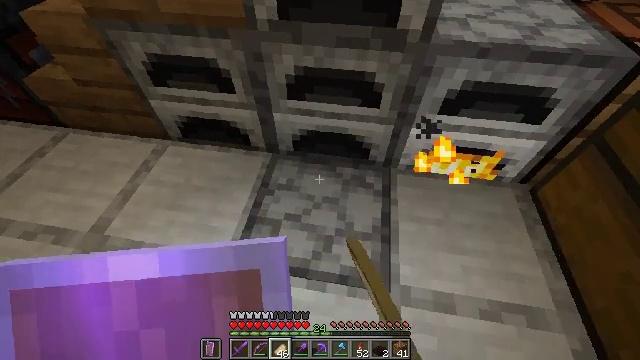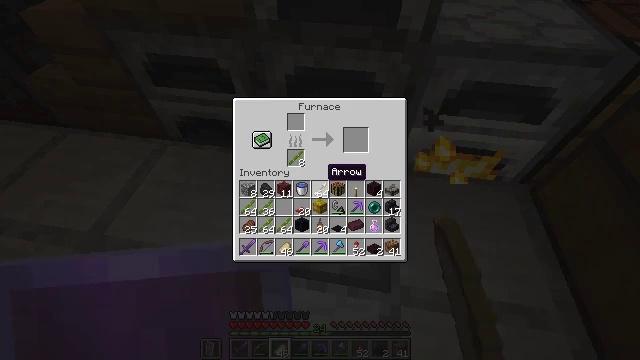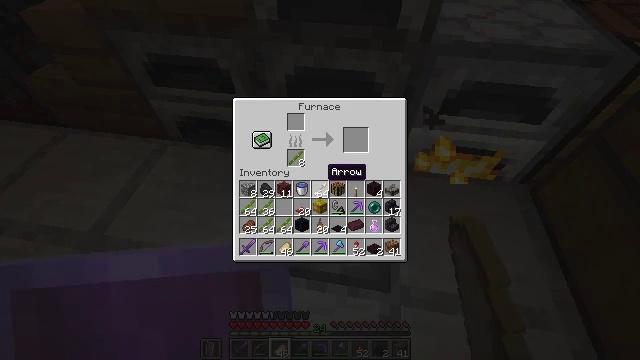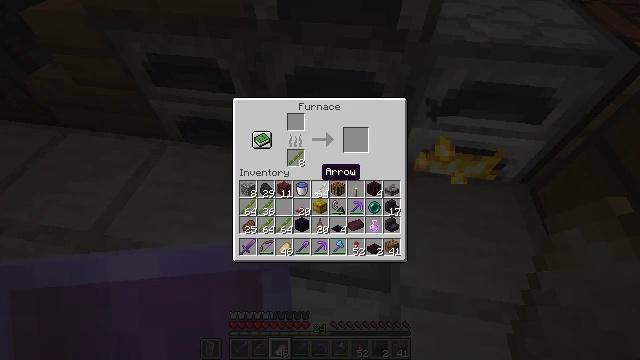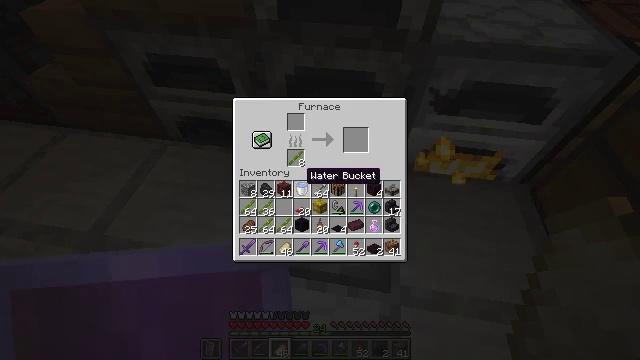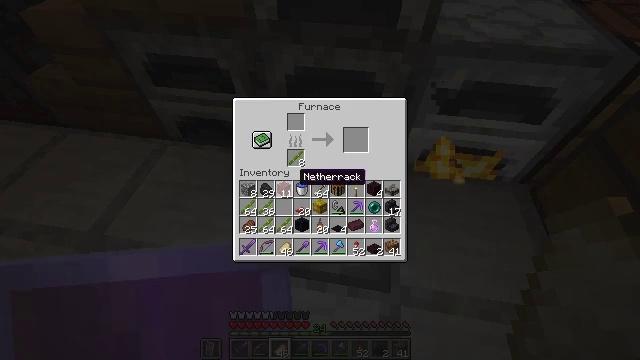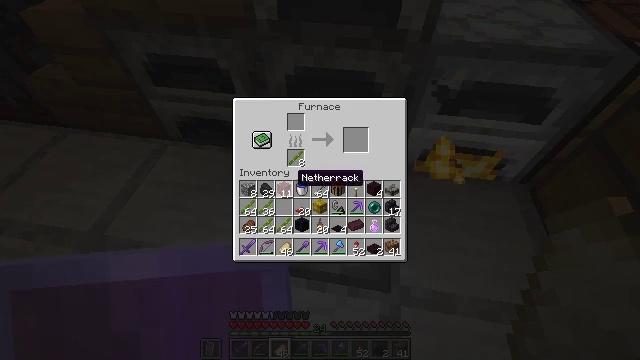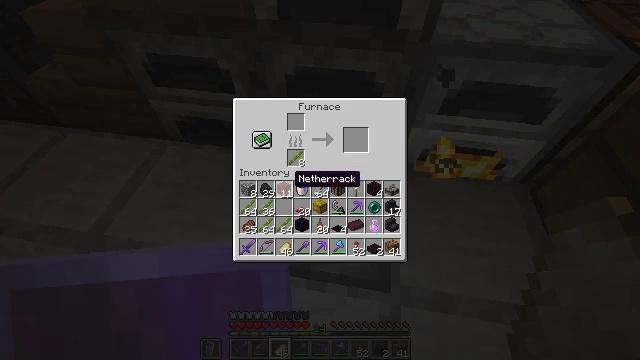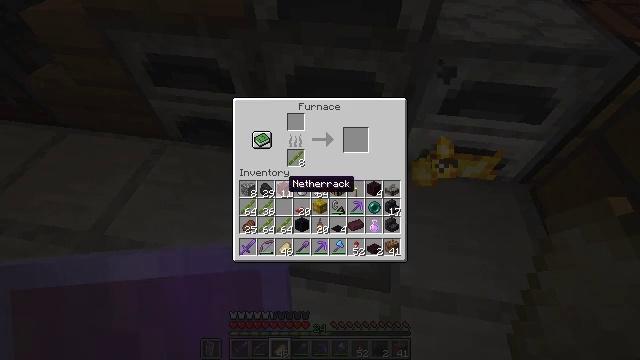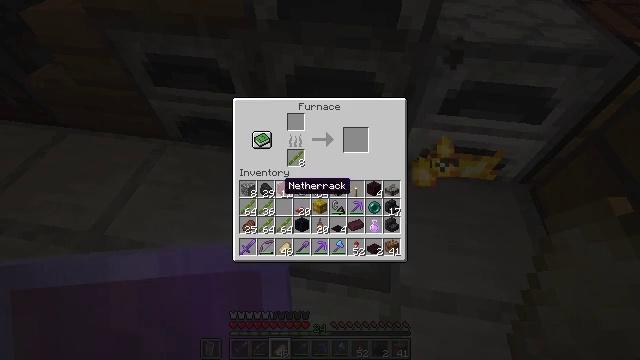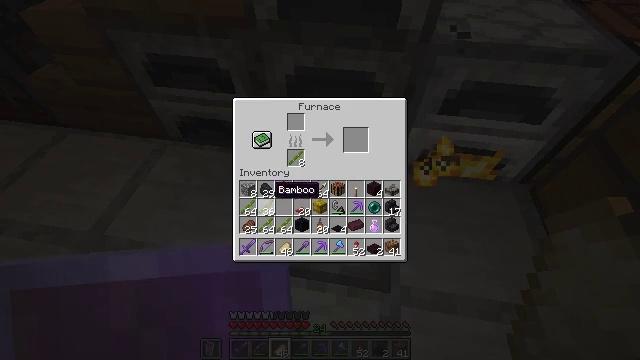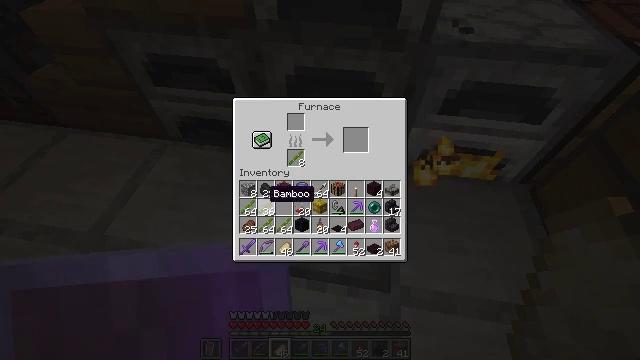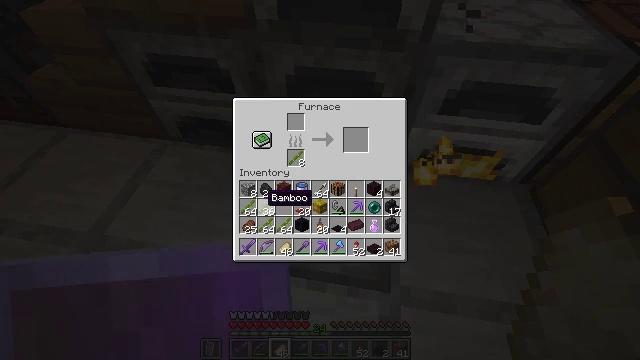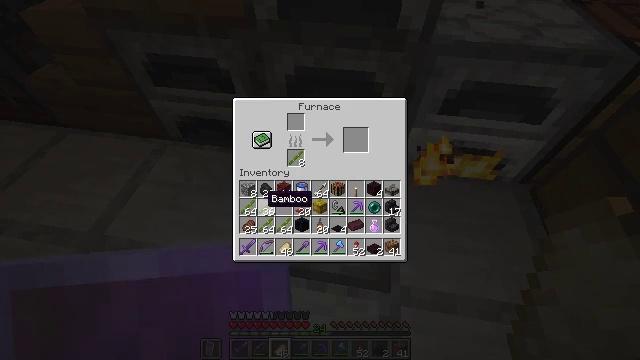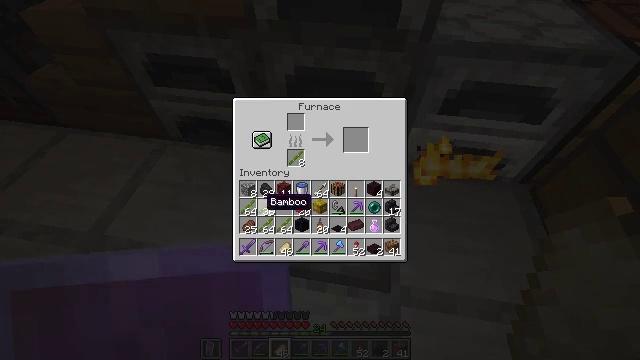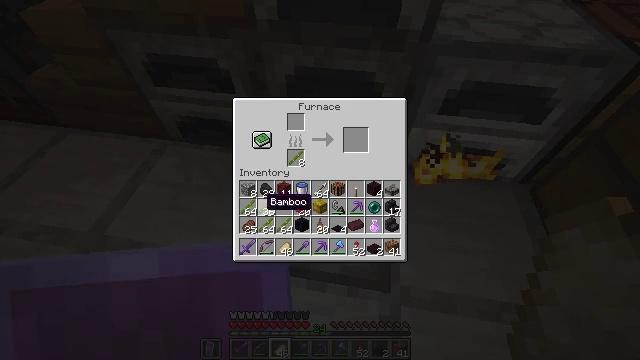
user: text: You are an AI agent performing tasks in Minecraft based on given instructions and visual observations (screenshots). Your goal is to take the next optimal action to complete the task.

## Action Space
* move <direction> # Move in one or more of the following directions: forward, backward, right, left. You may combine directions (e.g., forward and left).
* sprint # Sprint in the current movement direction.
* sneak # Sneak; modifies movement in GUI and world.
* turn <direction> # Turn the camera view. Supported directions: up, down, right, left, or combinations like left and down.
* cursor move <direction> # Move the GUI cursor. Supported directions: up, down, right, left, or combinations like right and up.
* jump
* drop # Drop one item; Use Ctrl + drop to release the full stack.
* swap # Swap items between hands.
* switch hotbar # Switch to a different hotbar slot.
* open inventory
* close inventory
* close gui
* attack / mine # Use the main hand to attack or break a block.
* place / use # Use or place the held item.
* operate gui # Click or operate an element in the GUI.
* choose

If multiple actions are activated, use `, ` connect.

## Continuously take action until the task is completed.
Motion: motion action
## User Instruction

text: Use the furnace to smelt netherrack into nether brick.
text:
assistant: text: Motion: no_op
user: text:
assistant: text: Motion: no_op
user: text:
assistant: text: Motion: no_op
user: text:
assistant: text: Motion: turn left
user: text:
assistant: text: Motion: turn left
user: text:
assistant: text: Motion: no_op
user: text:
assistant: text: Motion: no_op
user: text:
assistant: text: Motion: sneak
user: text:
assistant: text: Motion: sneak
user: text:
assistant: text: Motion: sneak, turn left
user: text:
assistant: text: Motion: sneak
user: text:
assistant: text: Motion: sneak
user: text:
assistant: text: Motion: sneak
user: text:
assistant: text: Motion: sneak
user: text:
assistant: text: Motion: sneak
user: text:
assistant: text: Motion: sneak
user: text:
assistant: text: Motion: sneak
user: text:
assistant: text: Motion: sneak
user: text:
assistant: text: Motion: sneak
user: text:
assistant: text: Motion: sneak, attack / mine
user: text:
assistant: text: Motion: sneak, attack / mine
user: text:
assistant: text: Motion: sneak, attack / mine
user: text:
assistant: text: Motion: sneak, attack / mine
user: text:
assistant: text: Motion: sneak, attack / mine
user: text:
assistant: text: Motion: sneak, attack / mine
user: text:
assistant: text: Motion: sneak, attack / mine
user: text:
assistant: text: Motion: sneak
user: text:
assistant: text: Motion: no_op
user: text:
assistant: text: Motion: no_op
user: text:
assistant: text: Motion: no_op